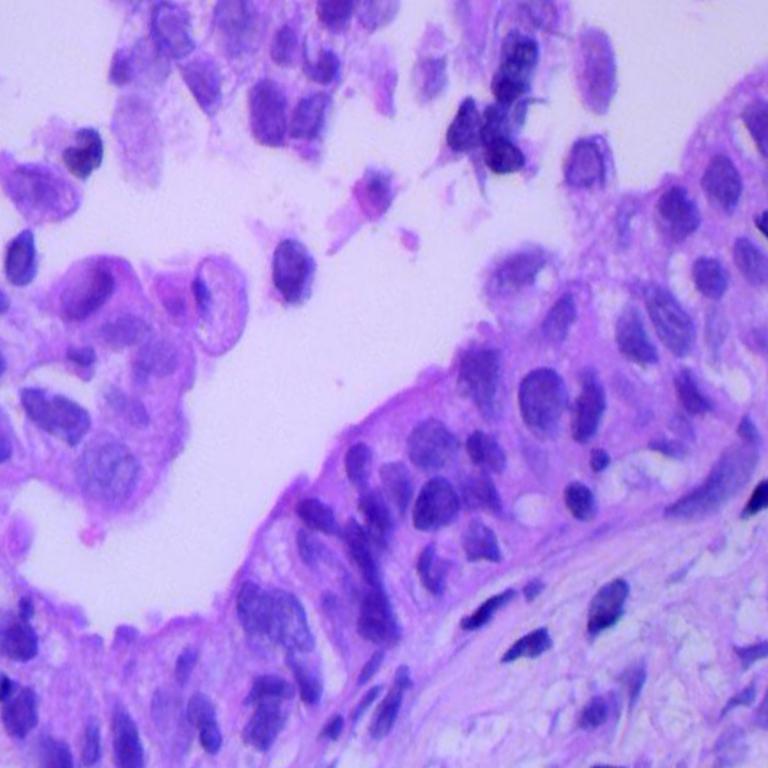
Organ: lung
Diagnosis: adenocarcinomas